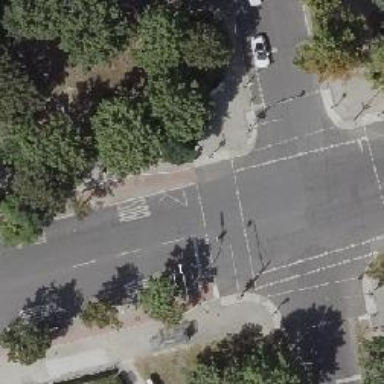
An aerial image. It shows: Road with traffic signals controlling the flow of traffic.